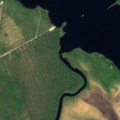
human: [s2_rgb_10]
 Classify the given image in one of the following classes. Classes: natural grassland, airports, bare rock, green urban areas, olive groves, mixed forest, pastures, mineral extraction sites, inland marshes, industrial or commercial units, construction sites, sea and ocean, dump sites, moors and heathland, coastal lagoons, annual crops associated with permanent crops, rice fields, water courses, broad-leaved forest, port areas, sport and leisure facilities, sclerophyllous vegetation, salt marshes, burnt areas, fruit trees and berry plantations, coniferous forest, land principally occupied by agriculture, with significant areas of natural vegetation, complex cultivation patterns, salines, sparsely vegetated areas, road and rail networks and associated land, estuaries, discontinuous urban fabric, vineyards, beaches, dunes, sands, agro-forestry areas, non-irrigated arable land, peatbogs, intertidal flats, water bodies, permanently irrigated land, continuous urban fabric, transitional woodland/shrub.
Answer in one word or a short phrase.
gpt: coniferous forest, peatbogs, water bodies